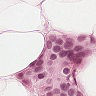
Metastatic tissue present: yes